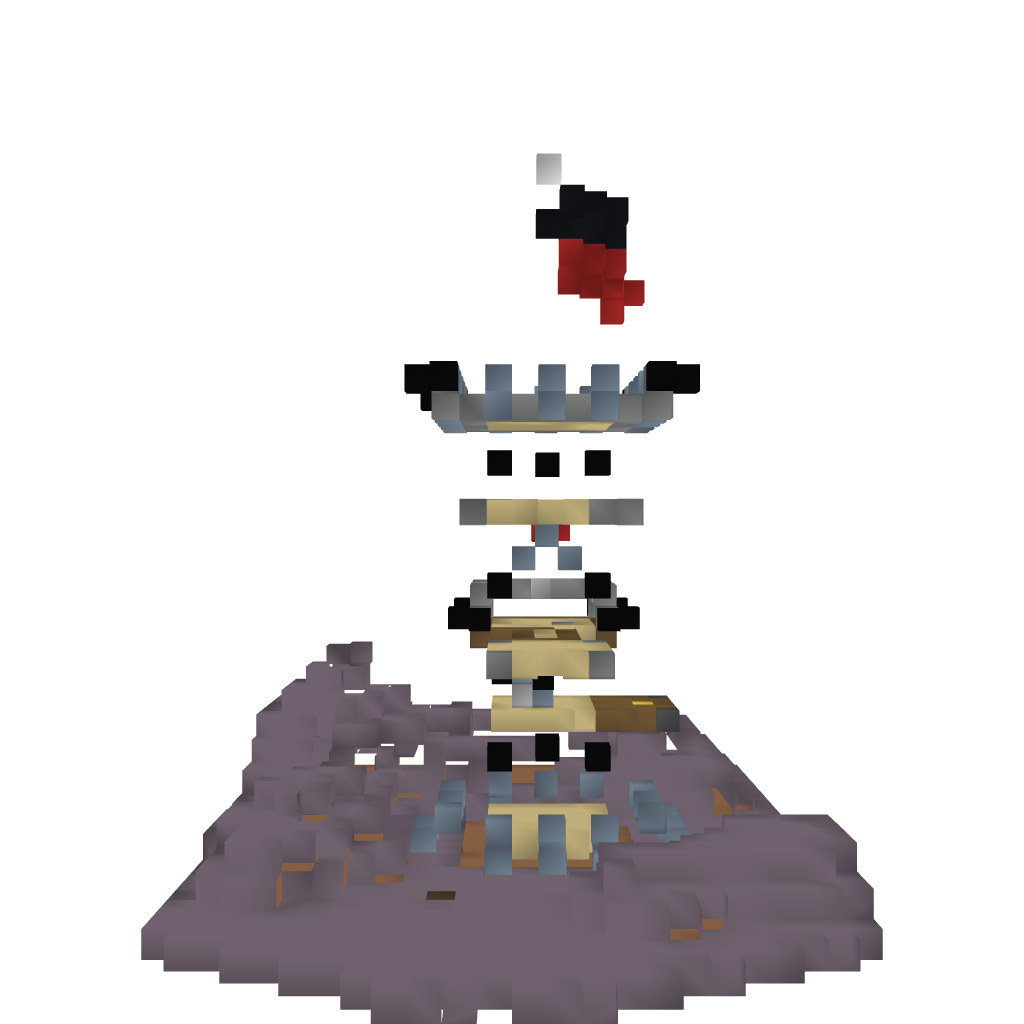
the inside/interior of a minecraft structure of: Castle